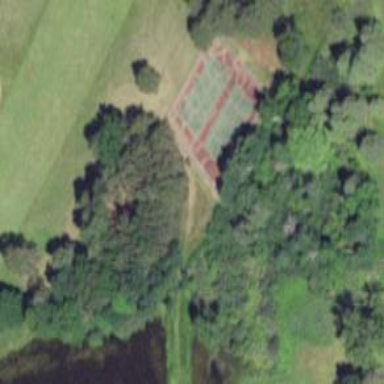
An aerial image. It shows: Tennis court in leisure pitch.